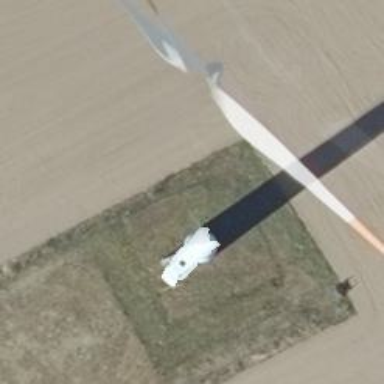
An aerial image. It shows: Wind power generator with horizontal axis wind turbine manufactured by Vestas.